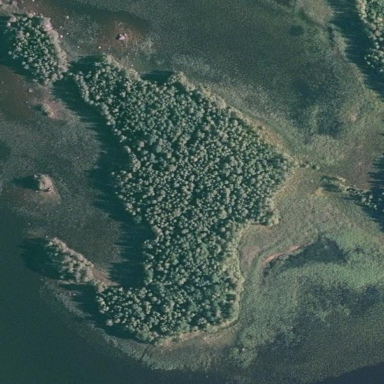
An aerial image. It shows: Island.